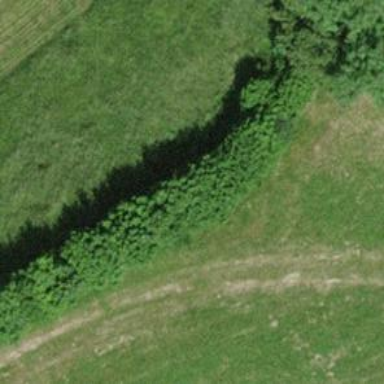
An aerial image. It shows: Hedge acting as barrier.